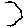
Label: hexagon